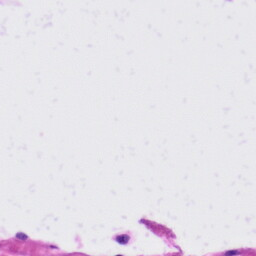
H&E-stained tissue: Liver